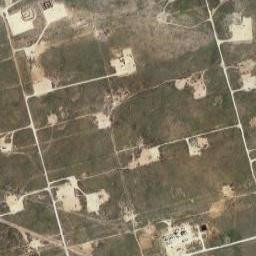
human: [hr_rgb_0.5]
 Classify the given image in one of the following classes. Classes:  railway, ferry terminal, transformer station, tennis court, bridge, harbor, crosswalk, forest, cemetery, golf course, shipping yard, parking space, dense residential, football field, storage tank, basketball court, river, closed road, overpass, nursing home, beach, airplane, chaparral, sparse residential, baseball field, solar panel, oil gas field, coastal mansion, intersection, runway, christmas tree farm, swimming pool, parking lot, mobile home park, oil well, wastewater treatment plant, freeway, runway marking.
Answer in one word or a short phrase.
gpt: oil gas field